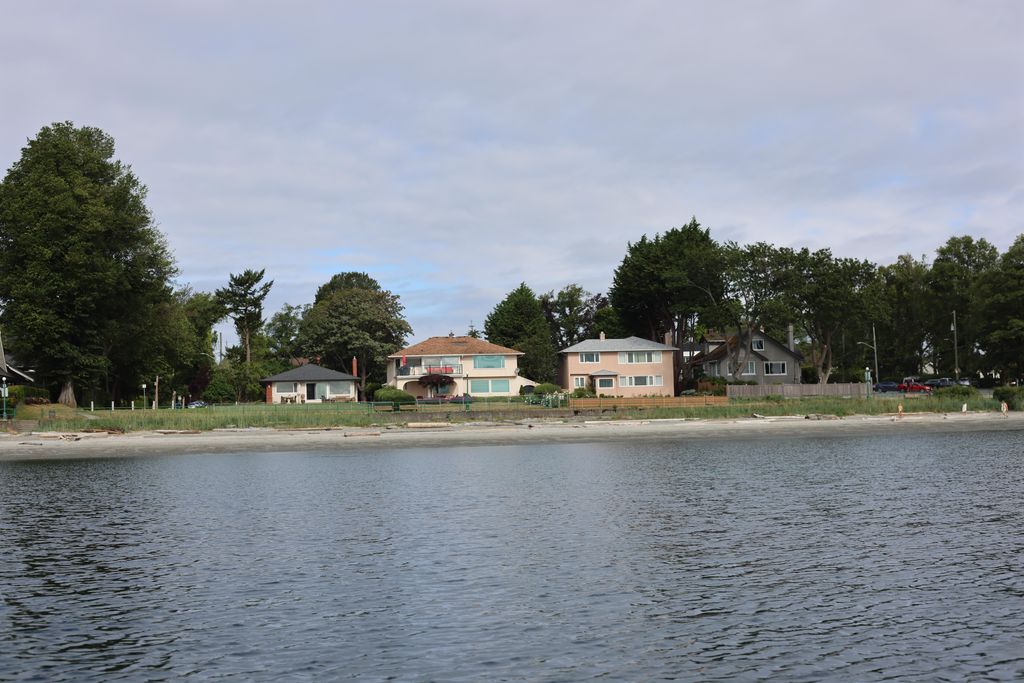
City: victoria